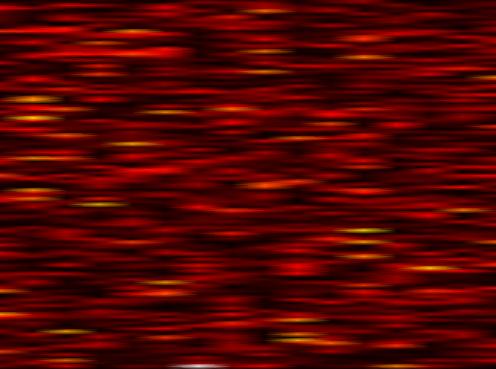
Label: UFMC